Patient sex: M
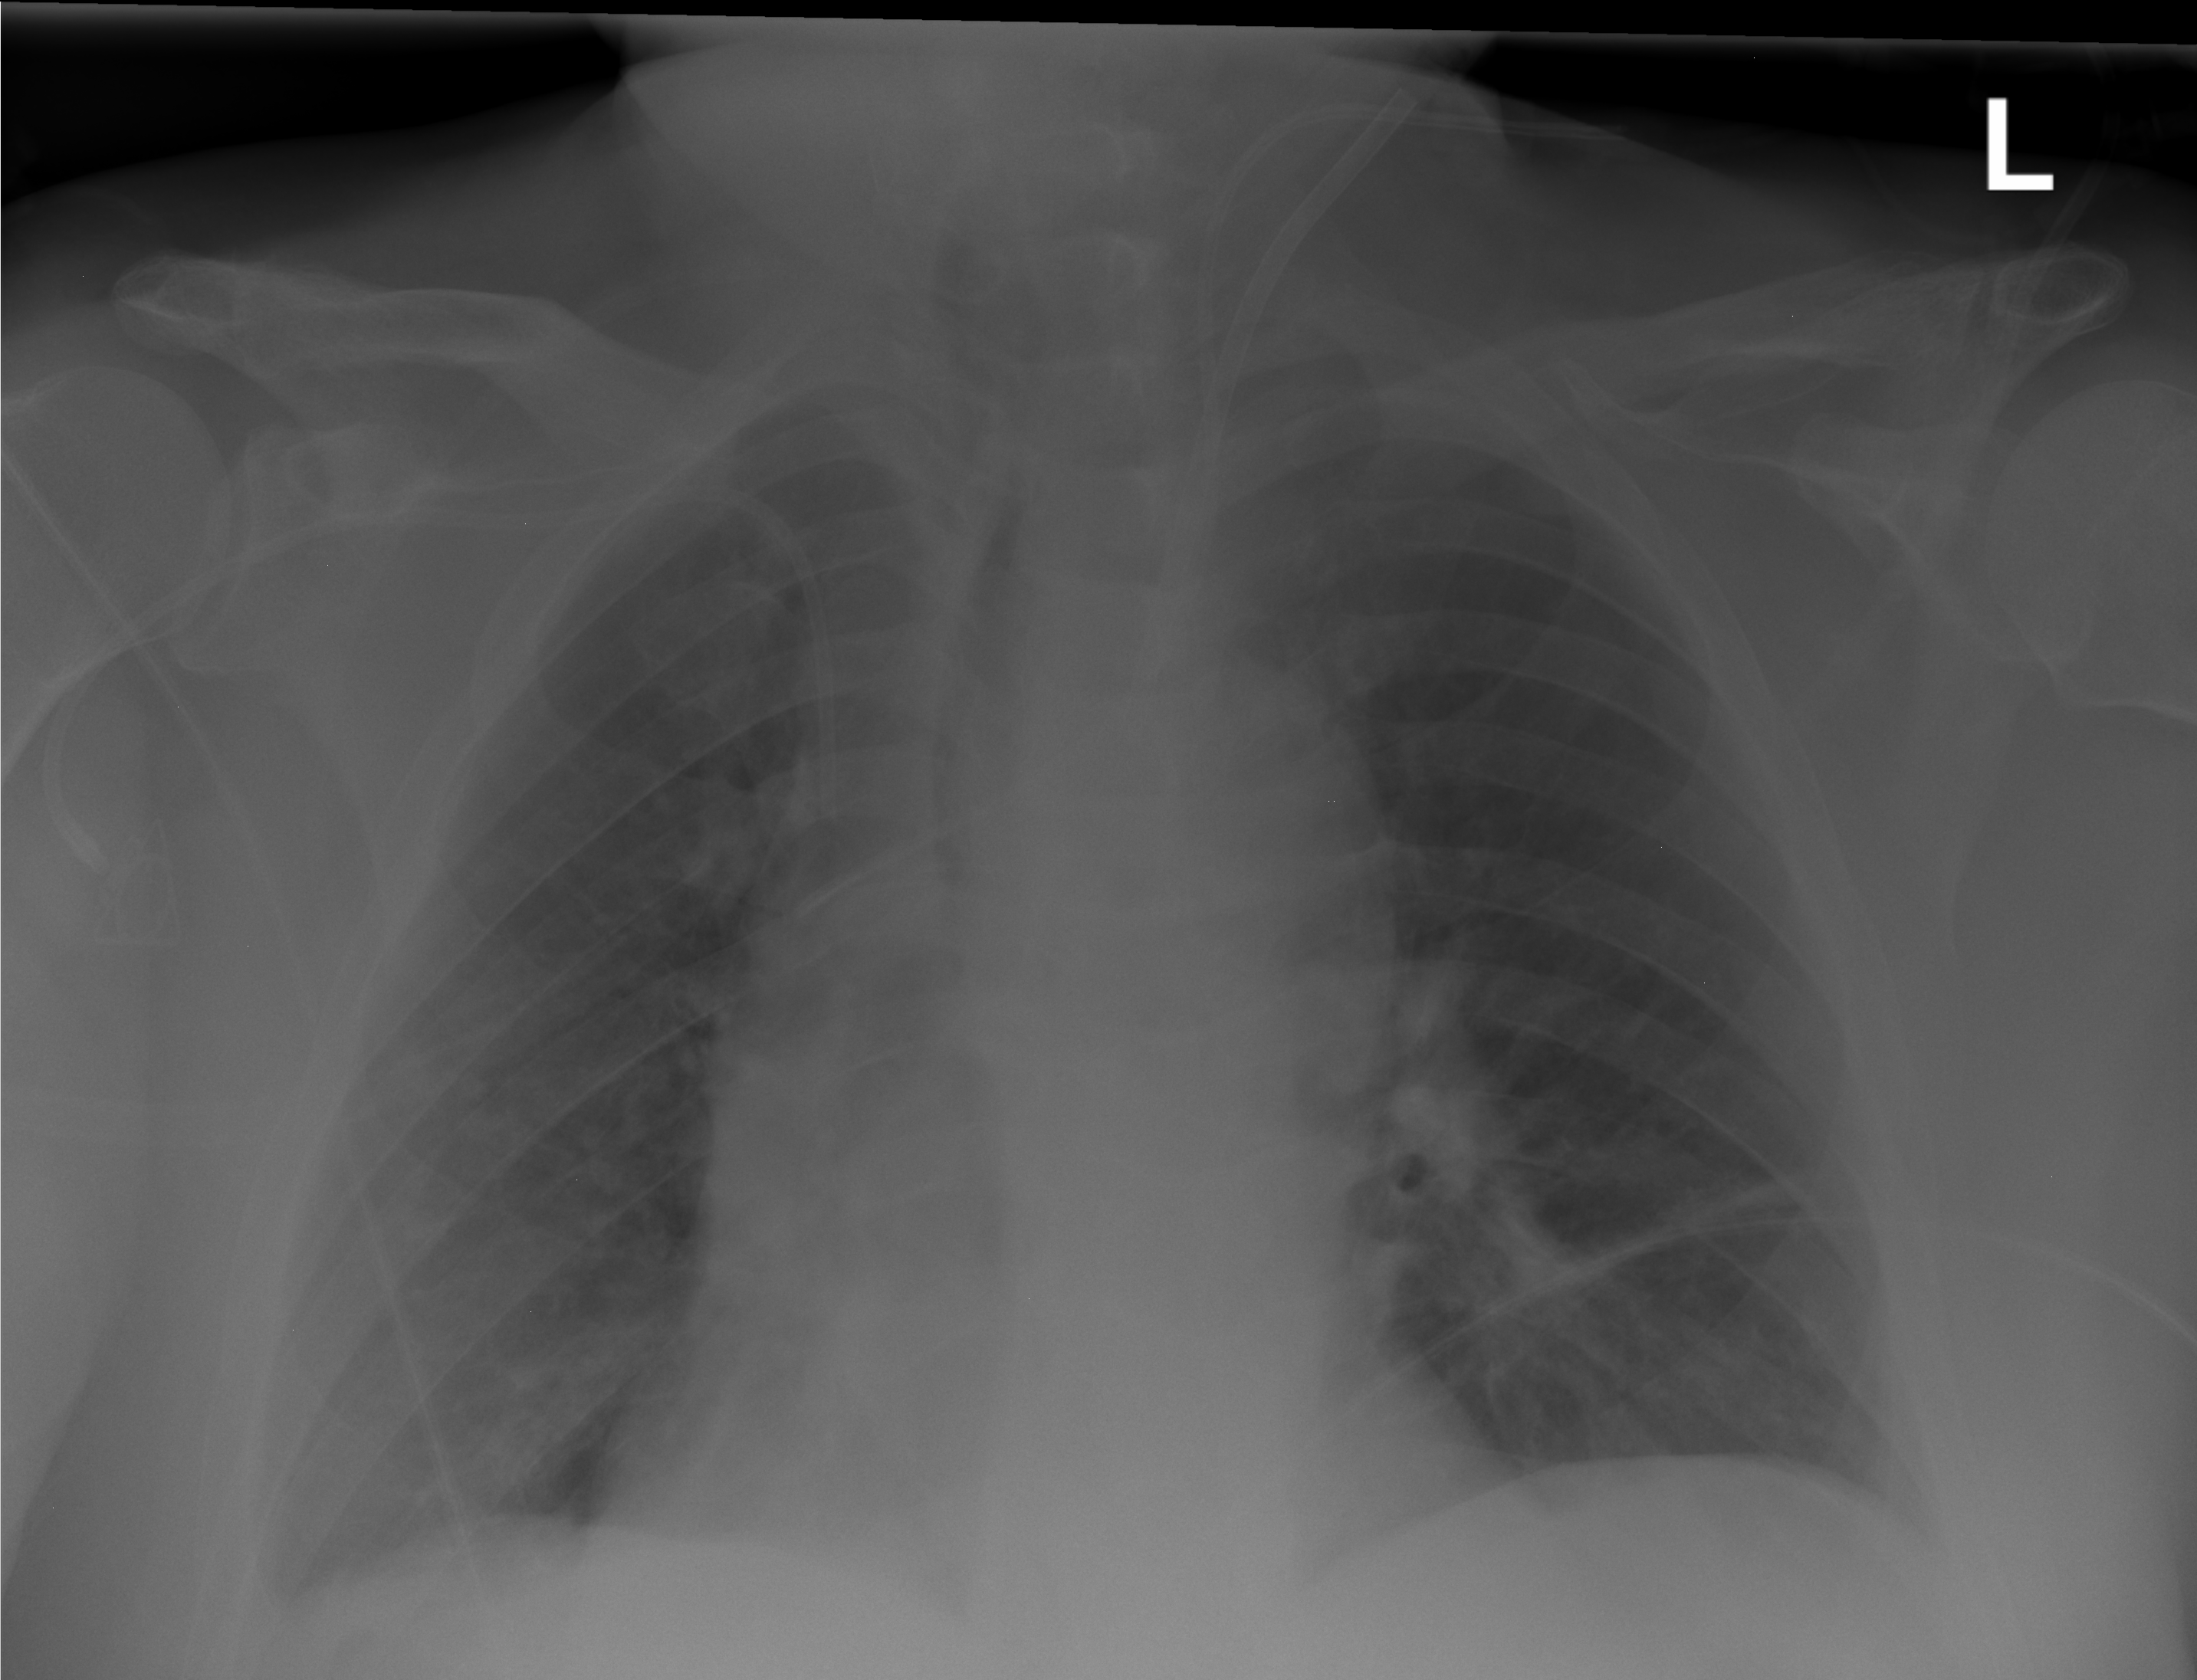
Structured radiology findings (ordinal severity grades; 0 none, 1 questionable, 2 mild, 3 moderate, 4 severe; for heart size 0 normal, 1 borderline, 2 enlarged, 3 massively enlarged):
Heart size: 2
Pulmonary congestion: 0
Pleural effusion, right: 2
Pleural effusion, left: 0
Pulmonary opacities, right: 0
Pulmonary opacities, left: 0
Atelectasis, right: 2
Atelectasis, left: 0